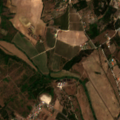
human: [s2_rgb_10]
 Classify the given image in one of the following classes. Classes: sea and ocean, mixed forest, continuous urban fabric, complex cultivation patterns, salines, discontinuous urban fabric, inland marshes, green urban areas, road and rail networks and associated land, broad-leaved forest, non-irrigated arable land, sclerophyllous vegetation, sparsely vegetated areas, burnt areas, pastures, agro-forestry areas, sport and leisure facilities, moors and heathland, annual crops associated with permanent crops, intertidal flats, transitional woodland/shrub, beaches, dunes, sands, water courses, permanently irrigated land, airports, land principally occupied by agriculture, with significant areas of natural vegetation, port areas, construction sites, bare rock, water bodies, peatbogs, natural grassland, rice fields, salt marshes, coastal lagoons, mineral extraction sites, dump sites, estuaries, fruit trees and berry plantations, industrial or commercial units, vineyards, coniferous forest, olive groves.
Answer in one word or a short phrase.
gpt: discontinuous urban fabric, permanently irrigated land, vineyards, complex cultivation patterns, land principally occupied by agriculture, with significant areas of natural vegetation, natural grassland